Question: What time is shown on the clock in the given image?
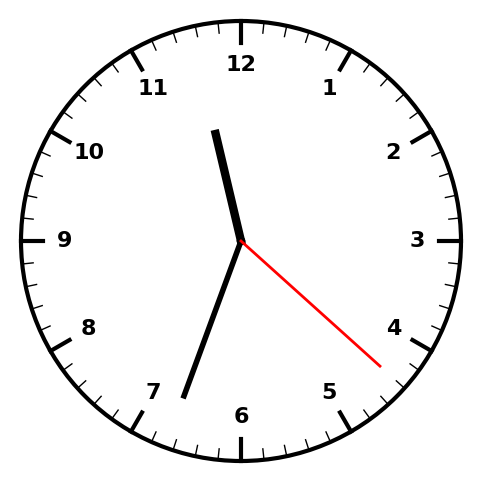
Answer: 11:33:22